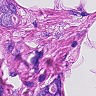
Metastatic tissue present: yes